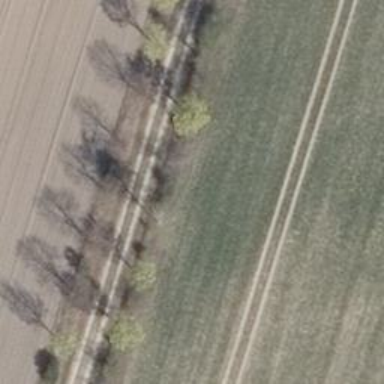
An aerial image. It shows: Row of trees in natural setting.